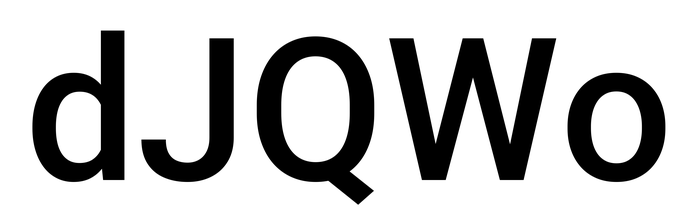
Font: Roboto_Medium